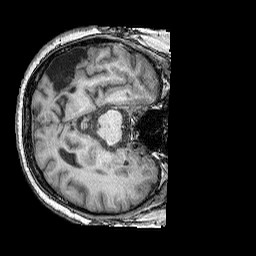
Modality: T1w
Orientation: axial
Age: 58
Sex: male
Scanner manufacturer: siemens
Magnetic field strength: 3 T
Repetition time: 2.25 s
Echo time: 0.00415 s